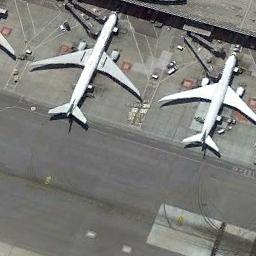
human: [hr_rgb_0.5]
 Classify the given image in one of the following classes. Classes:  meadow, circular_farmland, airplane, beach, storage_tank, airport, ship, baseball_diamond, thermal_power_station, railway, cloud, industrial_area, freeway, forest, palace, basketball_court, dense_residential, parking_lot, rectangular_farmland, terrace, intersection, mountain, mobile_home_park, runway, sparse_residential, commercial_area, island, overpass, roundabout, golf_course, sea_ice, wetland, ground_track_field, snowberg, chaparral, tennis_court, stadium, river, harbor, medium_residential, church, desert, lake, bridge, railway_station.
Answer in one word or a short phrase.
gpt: airplane